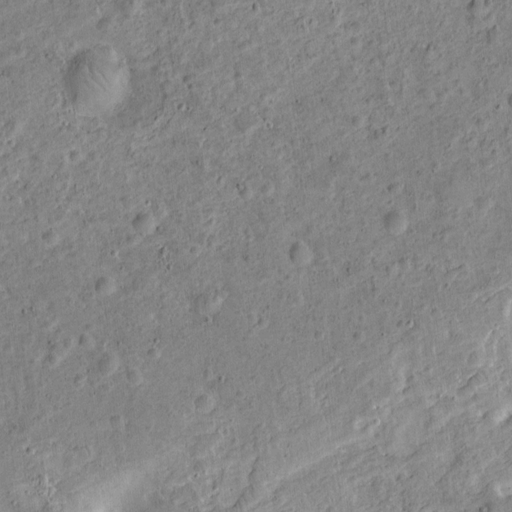
Objects detected: cone, cone